Question: Issue is seen in selenium, selenium module not found even after installation of selenium via pip.
I have already installed pip in windows (global). It is working in Pycharm and other apps.
'''
from selenium import webdriver
import time
from selenium.webdriver.common.keys import Keys
from selenium.webdriver.support.select import Select
'''
'''
PS C:\Users\sudip neupane> pip3 install selenium
***Requirement already satisfied: selenium in c:\users\sudip*** neupane\appdata\local\packages\pythonsoftwarefoundation.python.3.9_qbz5n2kfra8p0\localcache\local-packages\python39\site-packages (3.141.0)
Requirement already satisfied: urllib3 in c:\users\sudip neupane\appdata\local\packages\pythonsoftwarefoundation.python.3.9_qbz5n2kfra8p0\localcache\local-packages\python39\site-packages (from selenium) (1.26.5)
PS C:\Users\sudip neupane>
'''
'''
from selenium import webdriver
ModuleNotFoundError: ***No module named 'selenium***'
'''
---

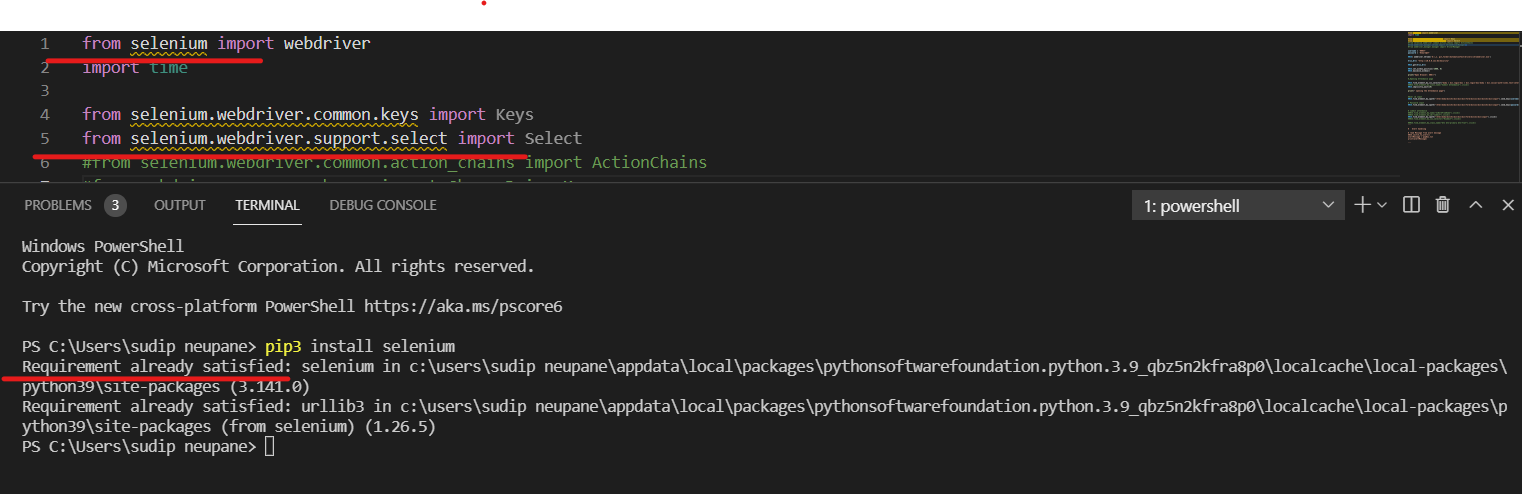
Answer: I found this issue was caused by having two python versions installed in my machine.
This worked after Reinstallation and Removing path from VS code while installing.
1. open file in VS Code and click CTRL+SHIFT + P
2. search -> Python: Select Interpreter
3. select any interpreter from list or and new Interpreter.
4. verify that selected interpreter have selenium modules.
Thanks!